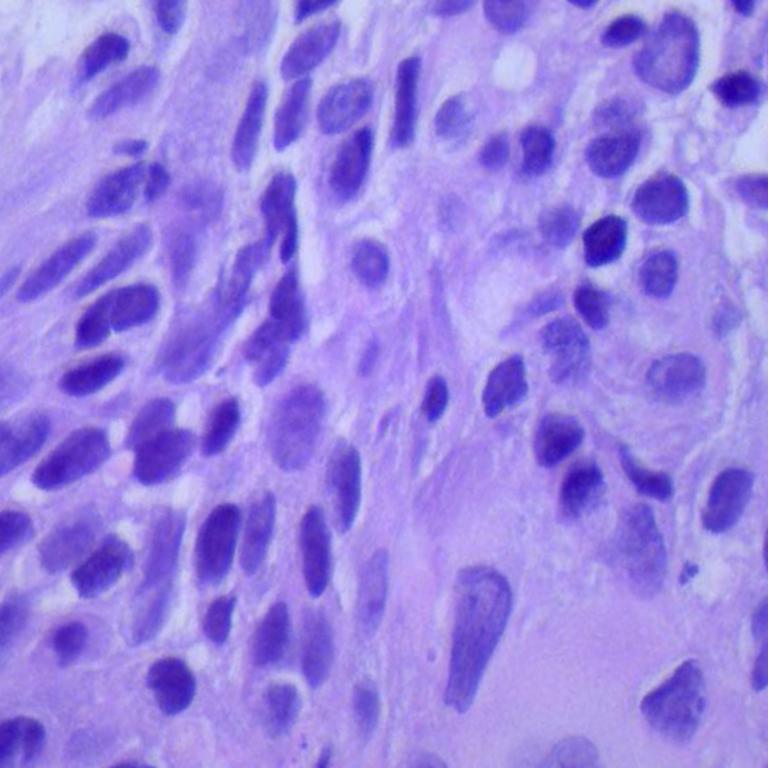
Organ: lung
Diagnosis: squamous carcinomas